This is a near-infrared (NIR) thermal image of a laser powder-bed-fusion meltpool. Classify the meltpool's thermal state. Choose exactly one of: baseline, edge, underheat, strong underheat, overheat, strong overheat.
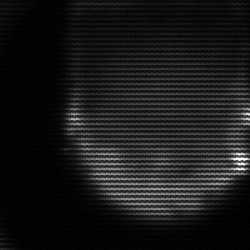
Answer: edge